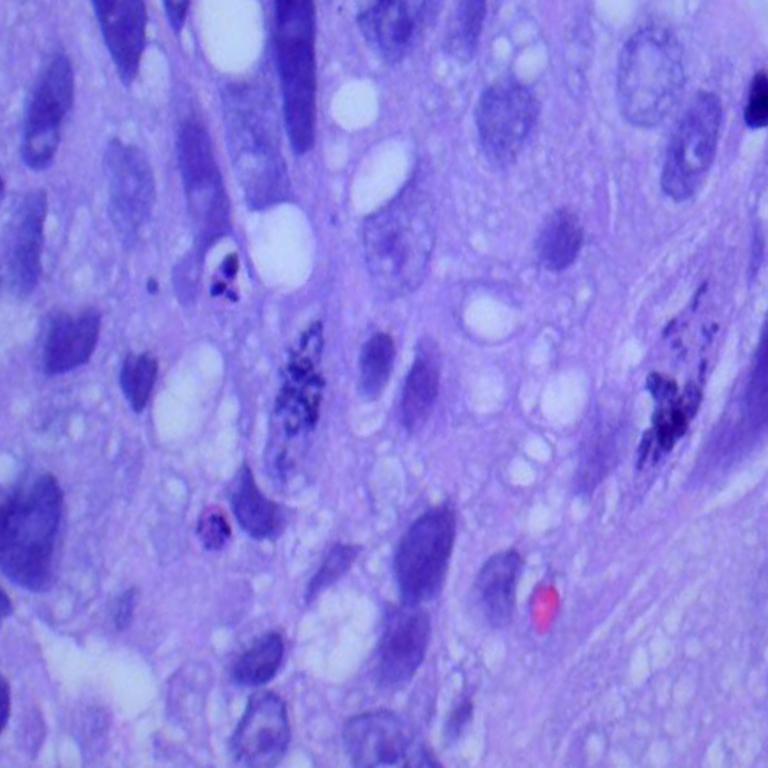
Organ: lung
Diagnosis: squamous carcinomas